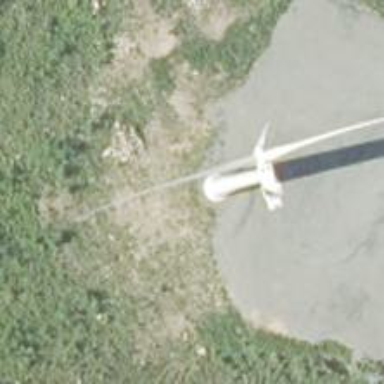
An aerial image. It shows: Wind turbine generating power.